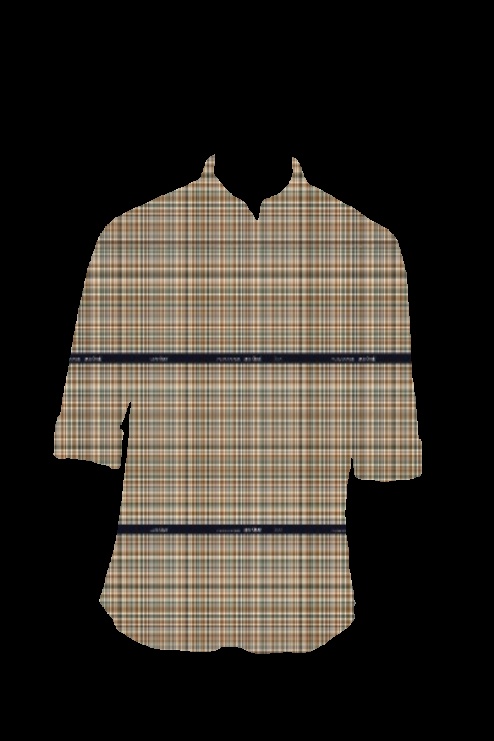
tan check button up tee